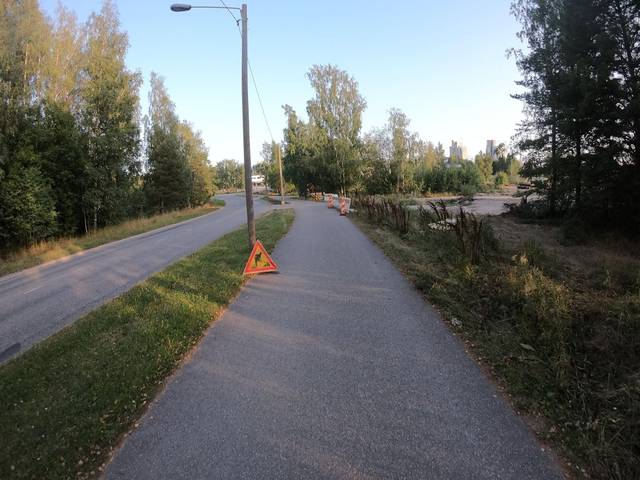
Region: Finland
Coordinates: 60.159, 24.637